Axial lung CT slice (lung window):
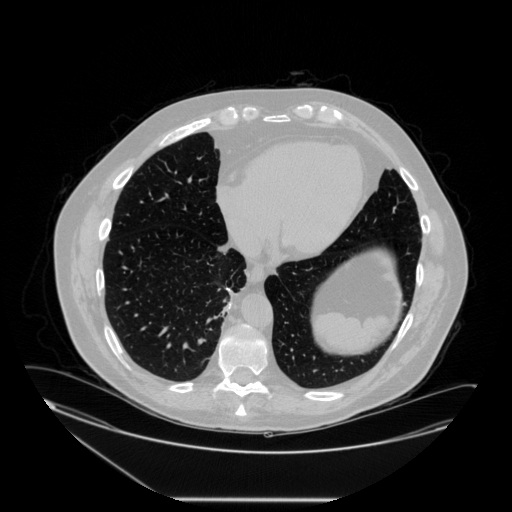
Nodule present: no